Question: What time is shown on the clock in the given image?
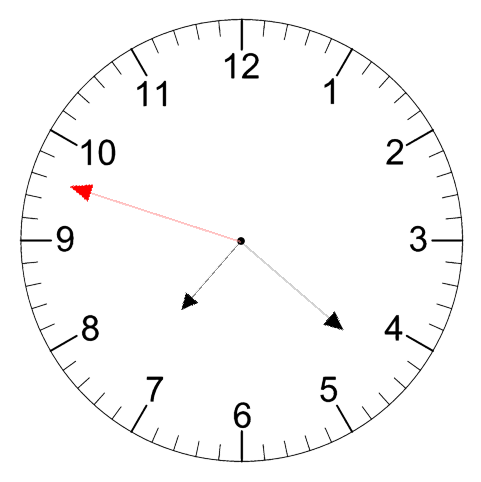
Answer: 07:21:48